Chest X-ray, PA view. Patient: 55 years old, sex M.
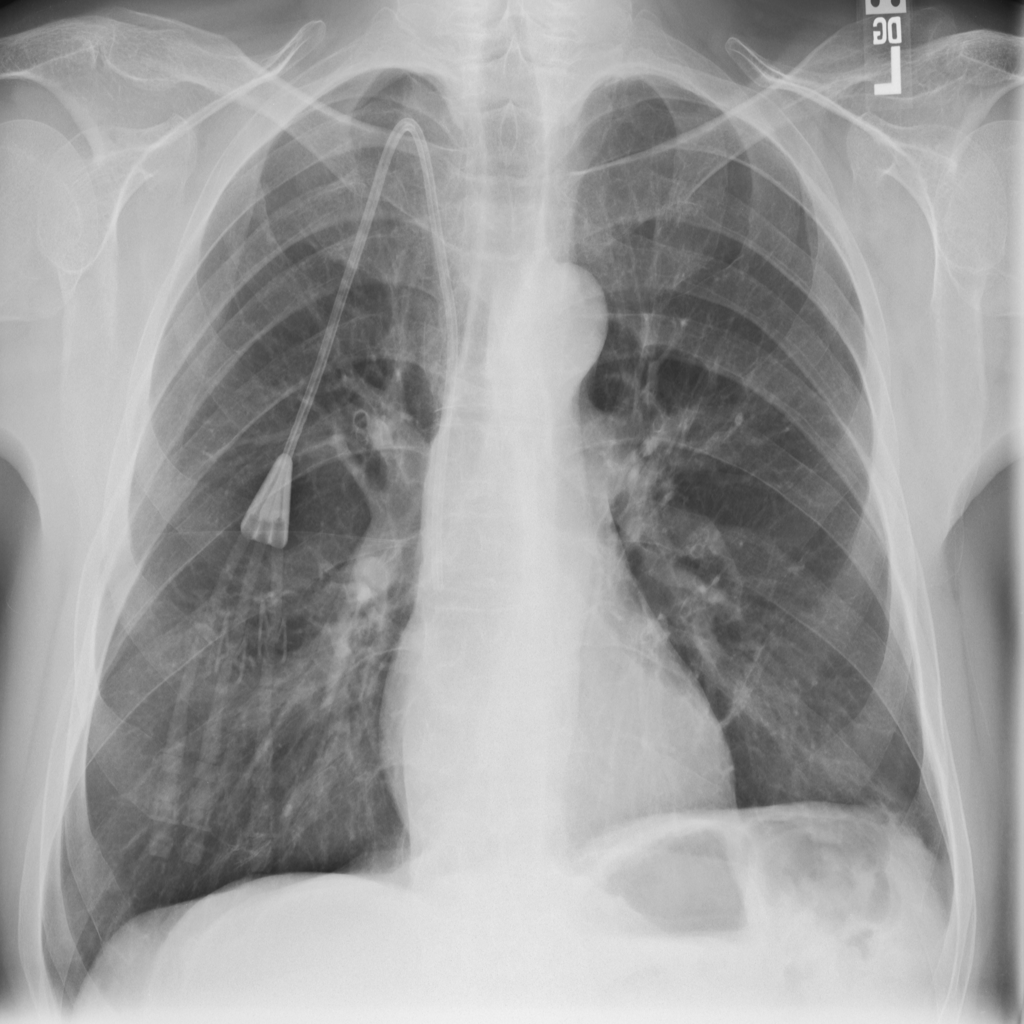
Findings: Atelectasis